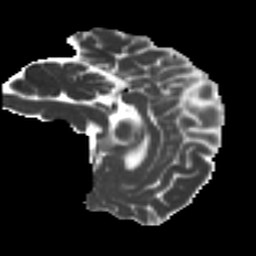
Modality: MD
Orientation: sagittal
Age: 32
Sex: male
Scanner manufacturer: ge
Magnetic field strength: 3 T
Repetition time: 7.8 s
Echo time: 0.061 s